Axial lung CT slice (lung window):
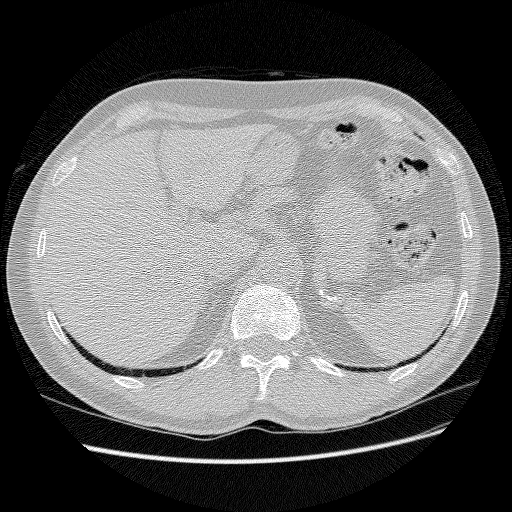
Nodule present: no